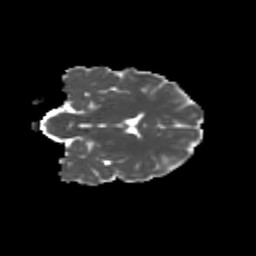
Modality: MD
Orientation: coronal
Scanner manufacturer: siemens
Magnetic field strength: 3 T
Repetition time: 9.2 s
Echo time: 0.084 s